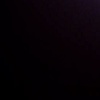
Label: space